Question: There is a mistake when I was running the code step by step, using 'gdb' in Linux, that this happens. After '(gdb) s',
I got these messages:
'''
__pthread_create_2_1 (newthread=0x7fffffffdcc0, attr=0x0,
start_routine=0x400cdf <sendMessage>, arg=0x7fffffffdcd0)
at pthread_create.c:472
472 pthread_create.c: No such file or directory.
'''
I used "'gcc -pthread -Wall -o'" to build and link my C source file and NO error happened except some warnings.
I have no idea how to deal with it.

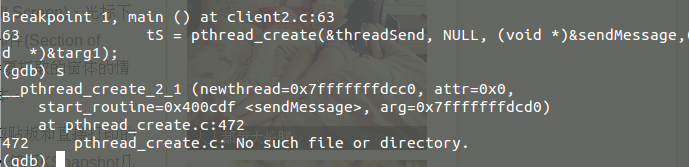
Answer: I see no problem here.
You started your program, and you set a breakpoint just before calling 'pthread_create', so the debugger paused there.
Then you tried to step 'pthread_create'. The debugger is fine with this.
The debugger knows that 'pthread_create' is defined on line 472 of 'pthread_create.c' - however, it doesn't actually have a copy of 'pthread_create.c'. So it lets you know that it can't display the source code, which is what this message means:
'''
472 pthread_create.c: No such file or directory.
'''
You may want to use 'n' ('next') instead of 's' ('step') to skip over the 'pthread_create' call.